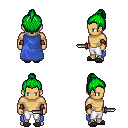
a pixel art fantasy rpg character, male body template, human, tanned skin, blue cape, white pants, green short topknot hairstyle, leather bracers, gray slippers, dagger, four views (front, back, left, right), 2x2 character sprite sheet, small pixel art, hard edges, no anti-aliasing